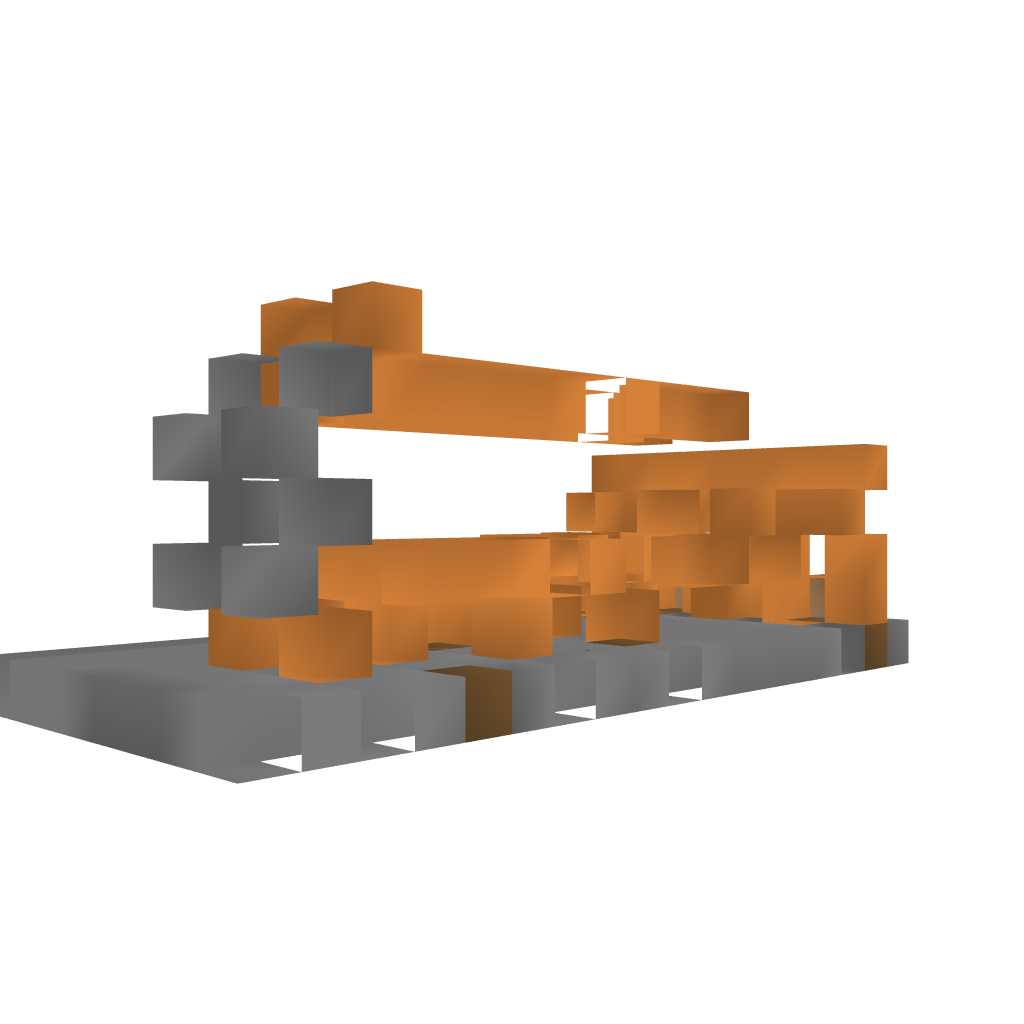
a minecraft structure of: Redstone User Control Panel bad low quality